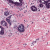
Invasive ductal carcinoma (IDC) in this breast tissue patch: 0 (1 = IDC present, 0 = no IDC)